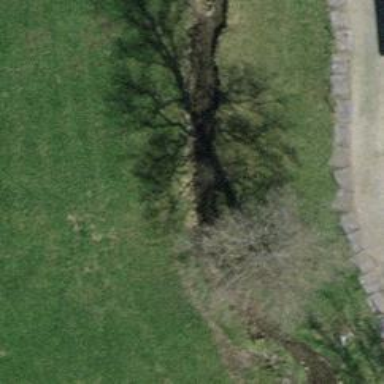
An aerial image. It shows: Culvert tunnel.